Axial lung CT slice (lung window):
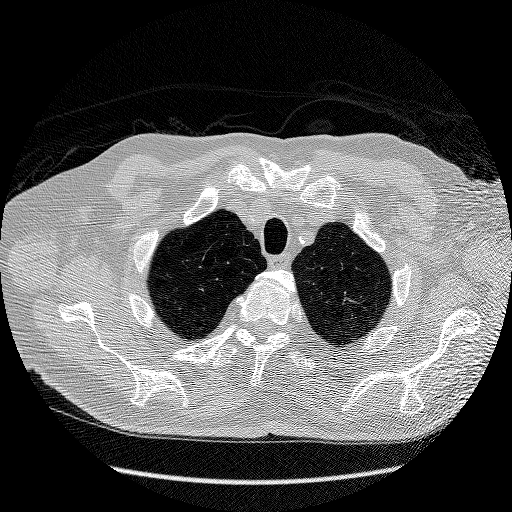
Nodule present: no